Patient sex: M
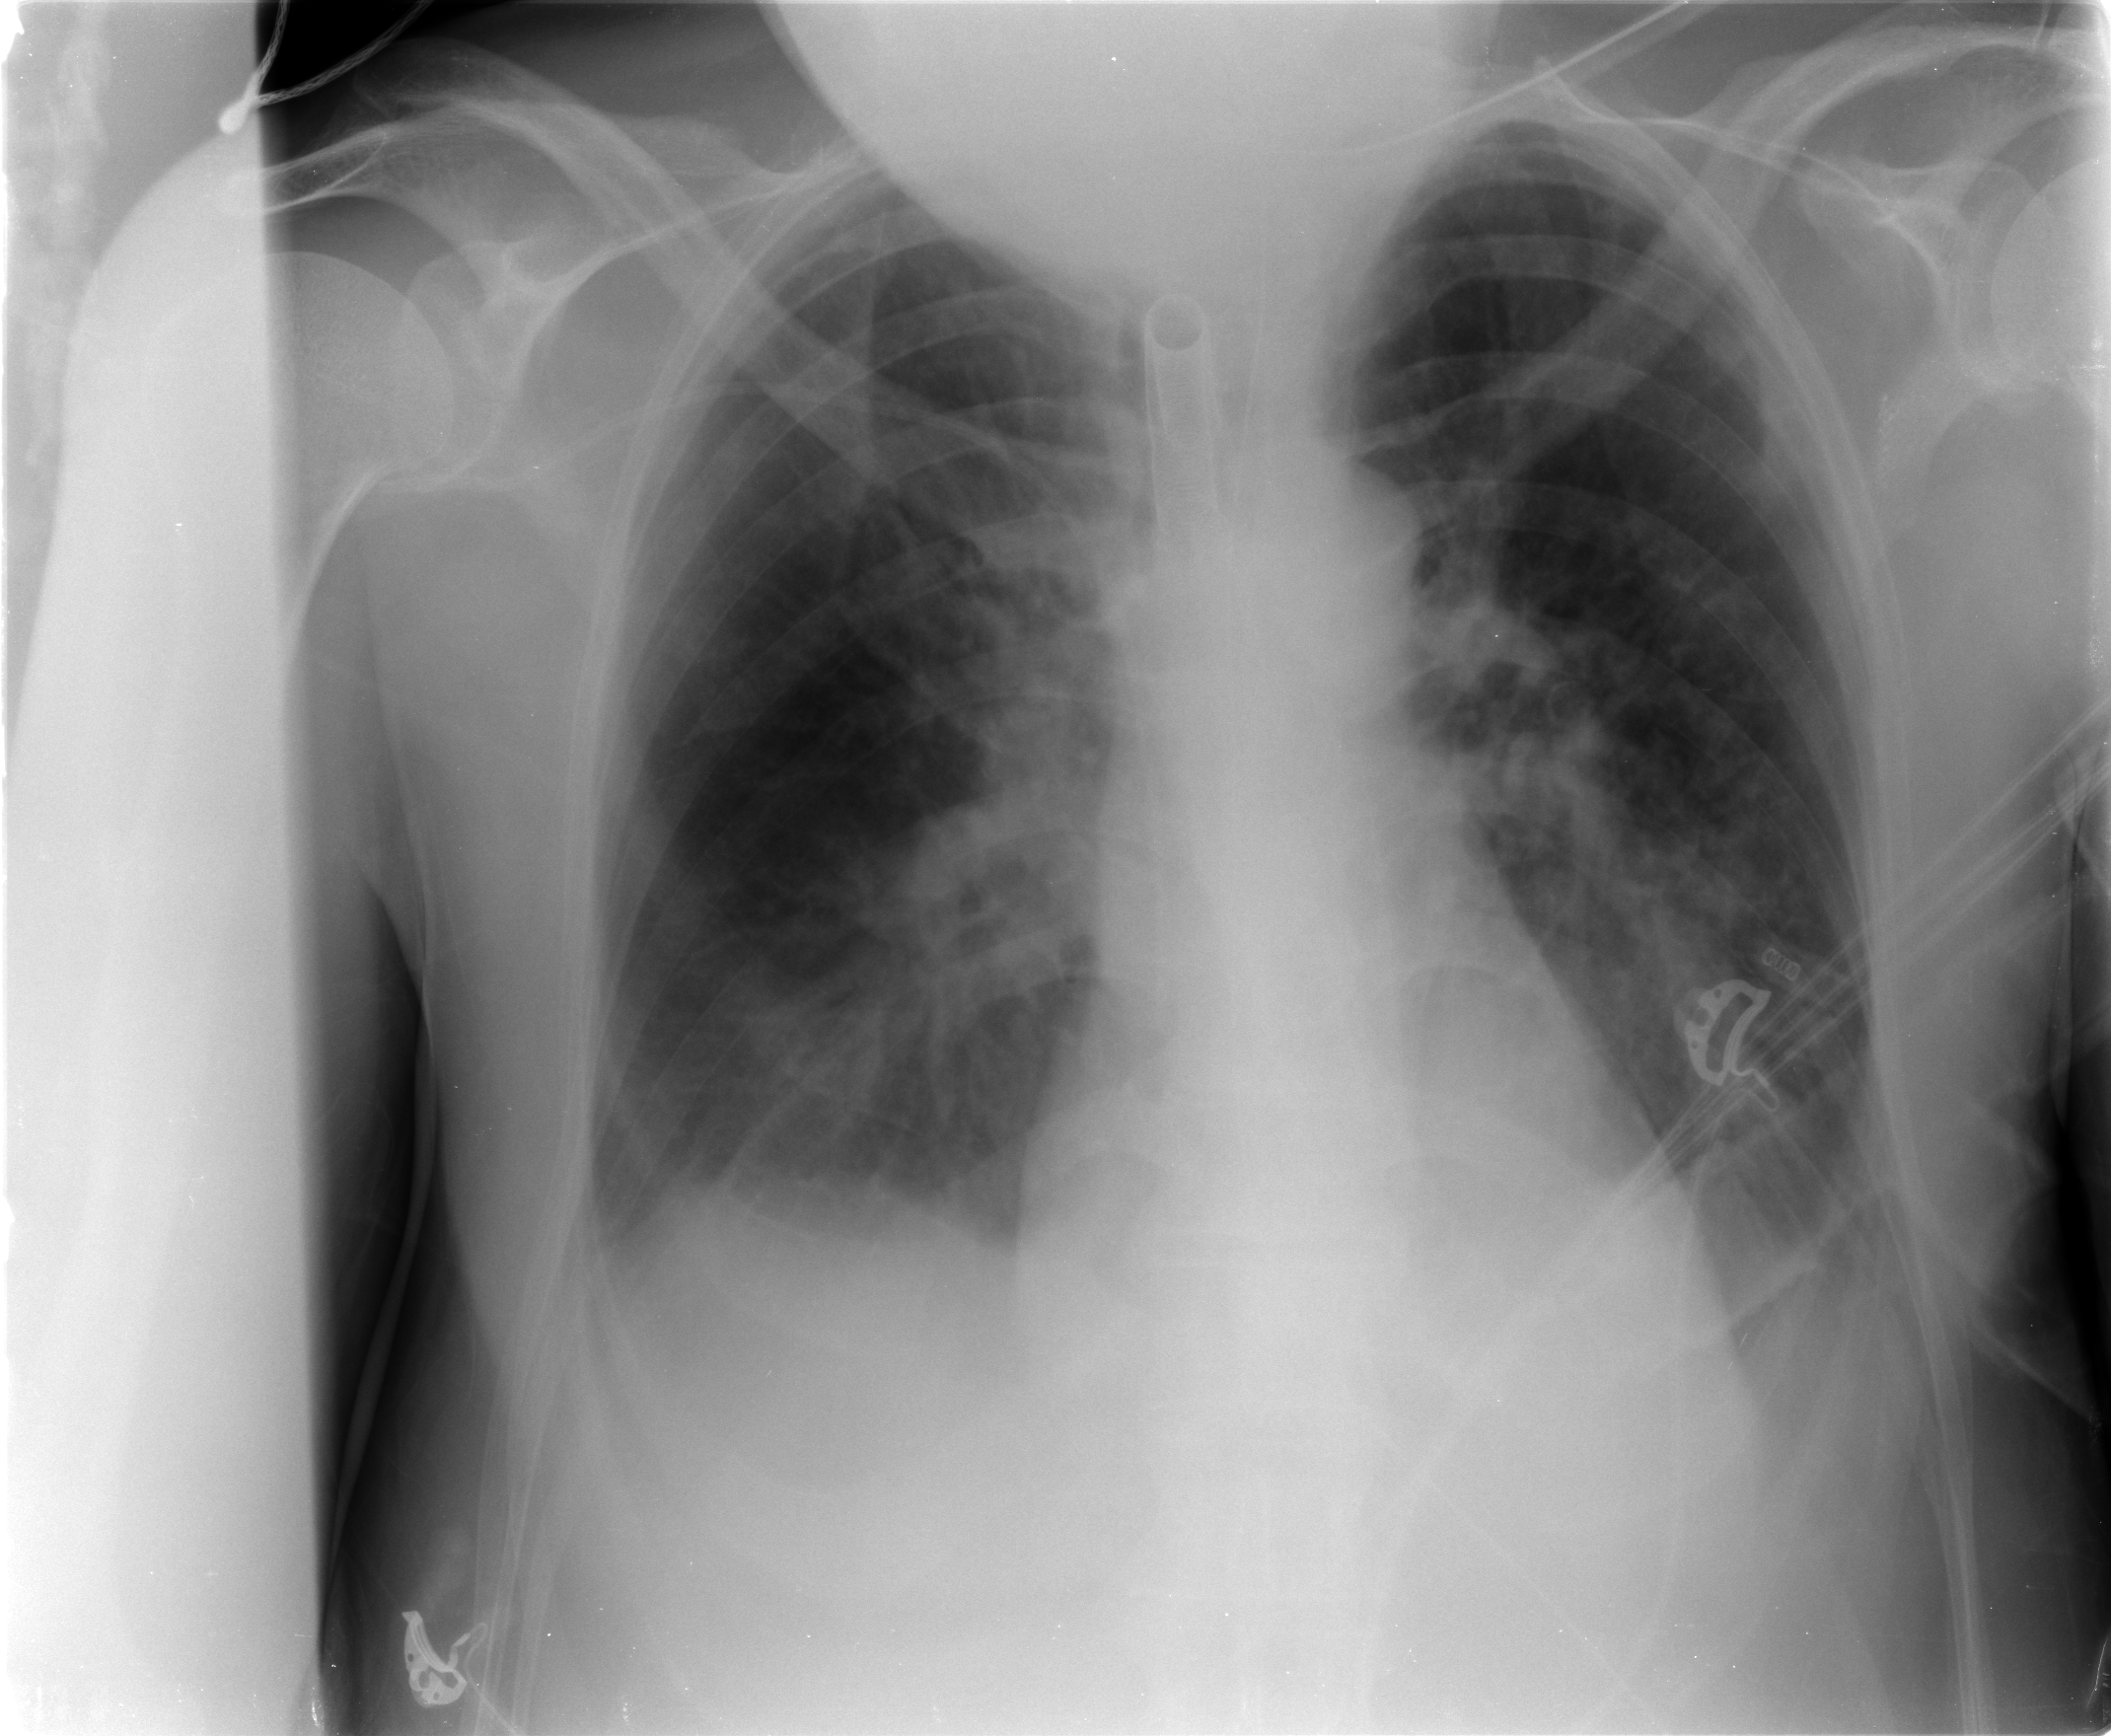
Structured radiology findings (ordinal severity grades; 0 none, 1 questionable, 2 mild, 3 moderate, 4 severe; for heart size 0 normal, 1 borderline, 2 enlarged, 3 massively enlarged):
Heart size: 0
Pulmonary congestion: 2
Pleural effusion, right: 1
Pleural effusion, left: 1
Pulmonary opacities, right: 2
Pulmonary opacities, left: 0
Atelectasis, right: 2
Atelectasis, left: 2